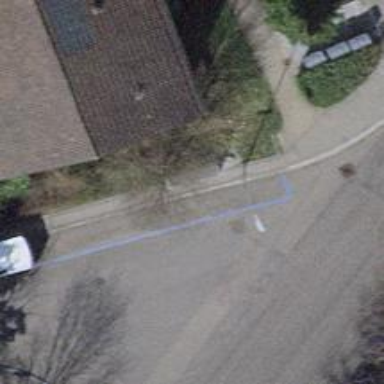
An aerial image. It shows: Power utility street cabinet.